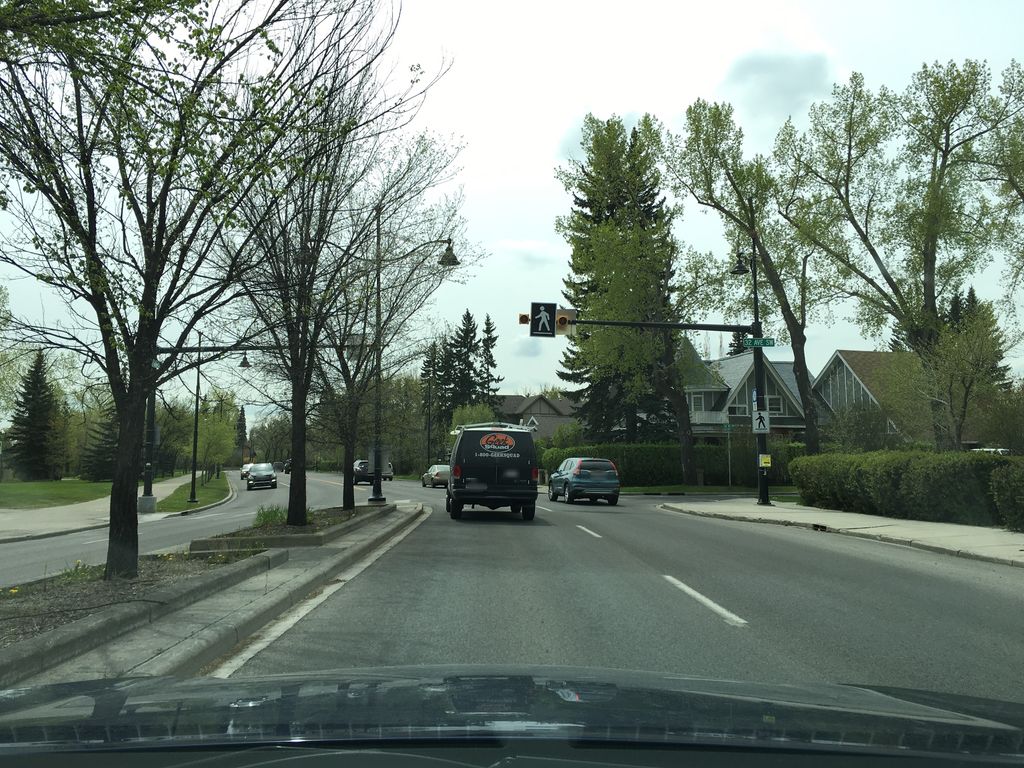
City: calgary